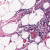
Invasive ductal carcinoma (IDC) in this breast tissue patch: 1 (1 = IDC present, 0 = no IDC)